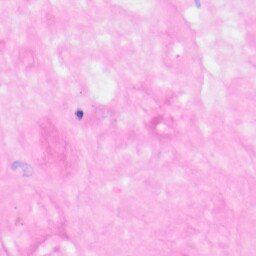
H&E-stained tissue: Kidney